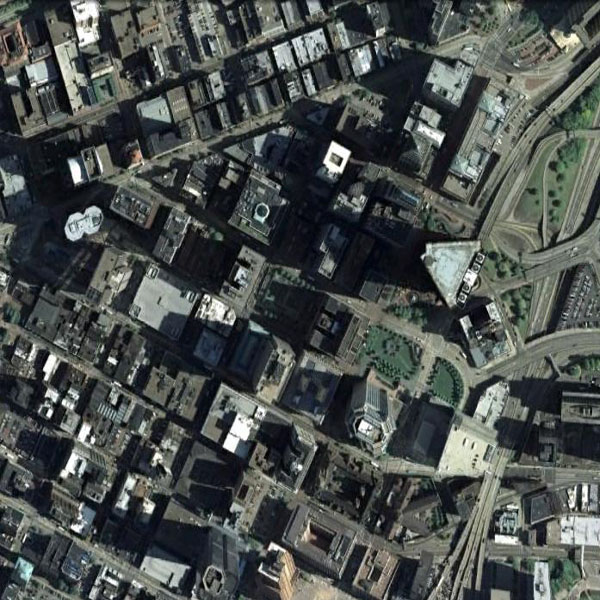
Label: Commercial